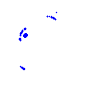
Particle: kaon